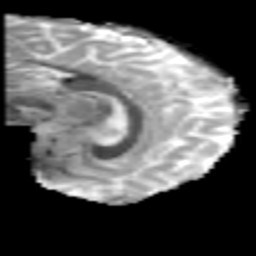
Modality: MD
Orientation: sagittal
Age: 25
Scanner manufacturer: philips
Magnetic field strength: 3 T
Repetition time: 8.6 s
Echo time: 0.127 s